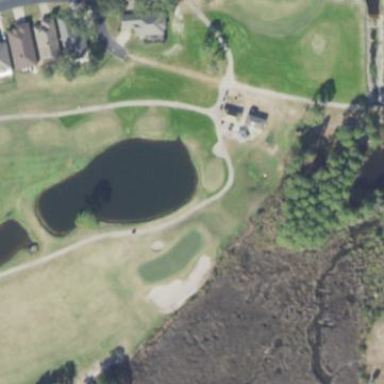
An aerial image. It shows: Picturesque scene of golf course with lateral water hazard.